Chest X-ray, PA view. Patient: 66 years old, sex M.
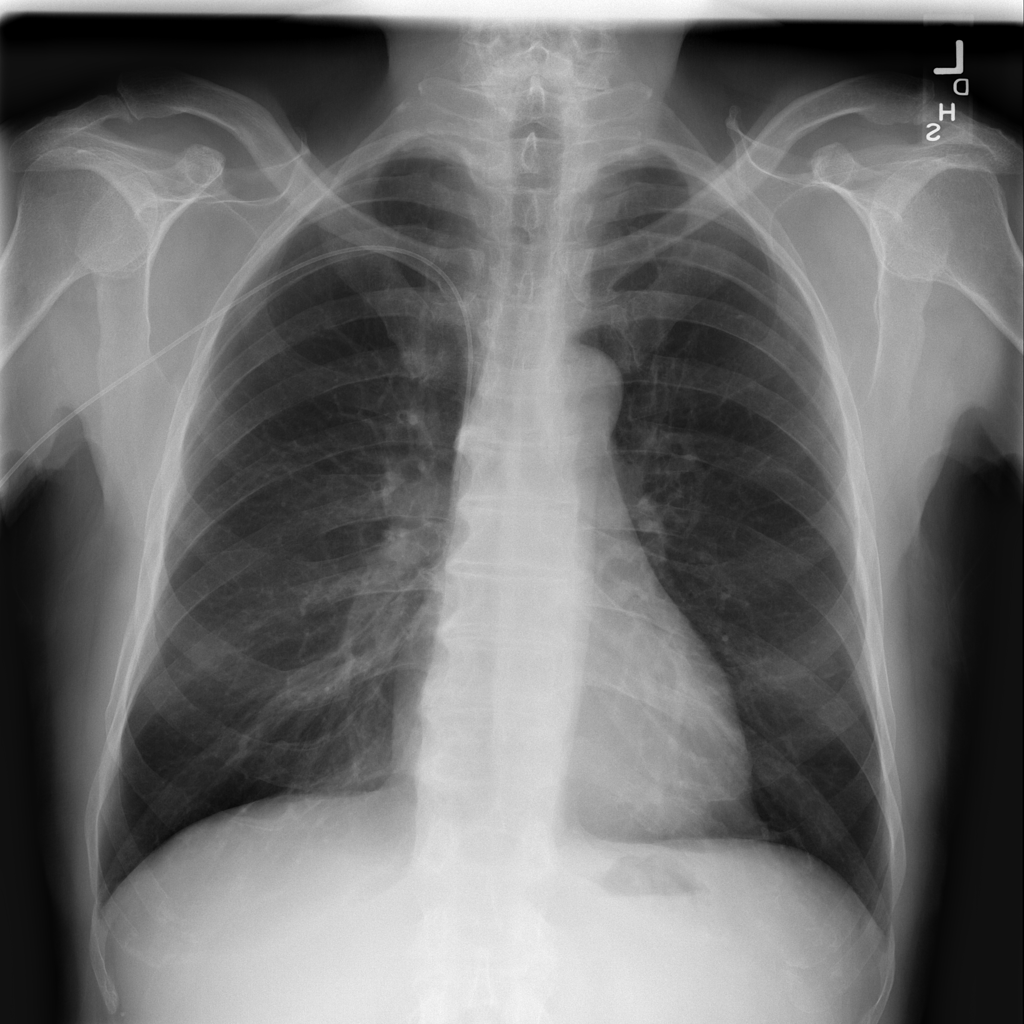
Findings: No Finding